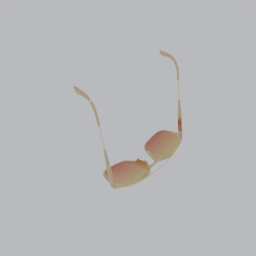
Label: decoration